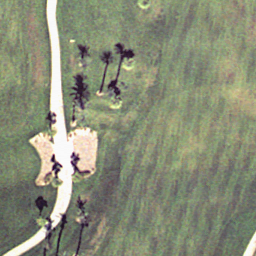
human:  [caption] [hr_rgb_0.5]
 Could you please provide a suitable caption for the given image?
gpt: Some bunkers and trees with a trail goes through the turfs in the golf course .

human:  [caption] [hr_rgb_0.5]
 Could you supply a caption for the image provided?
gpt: A part of a golf course with some bunkers and trees while a trail goes through the turfs .

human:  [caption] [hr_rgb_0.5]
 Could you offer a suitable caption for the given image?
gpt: This is a part of a golf course with green turfs and some bunkers and trees .

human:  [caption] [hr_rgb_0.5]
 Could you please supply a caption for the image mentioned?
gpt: A part of a golf coursea with a trail goes through the turfs and some bunkers and trees .

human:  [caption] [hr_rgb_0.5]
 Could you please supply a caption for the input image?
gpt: Some green bunkers and trees with a trail goes through the turfs in the golf course .